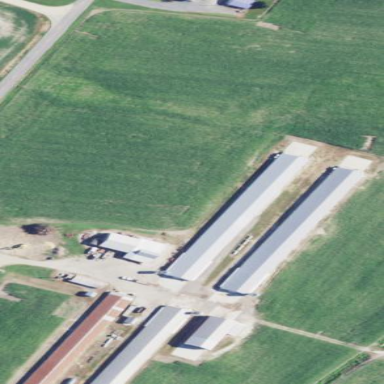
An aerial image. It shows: Farm auxiliary building.